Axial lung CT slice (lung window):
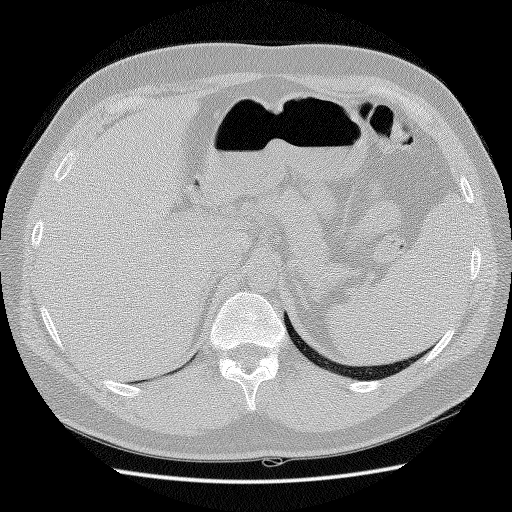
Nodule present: no